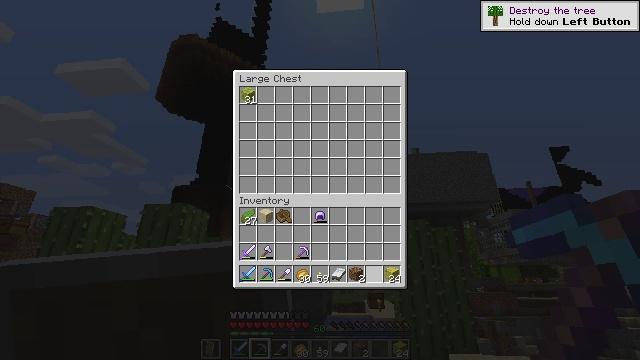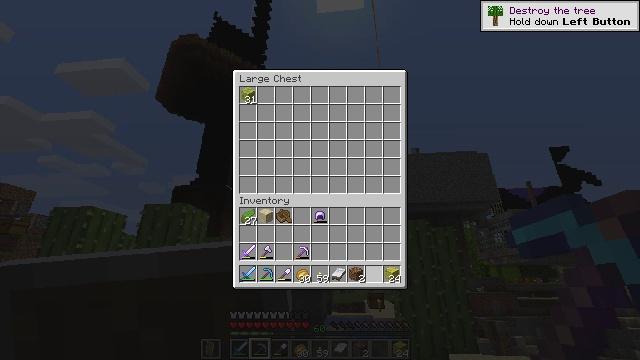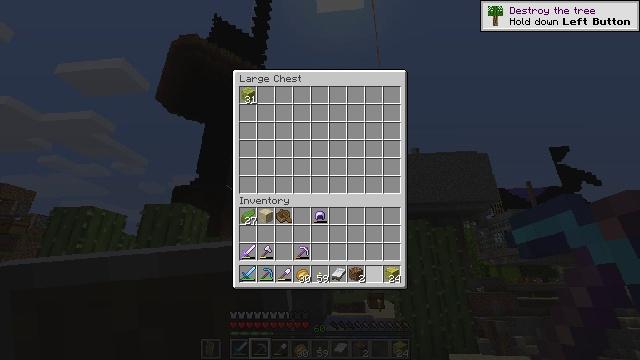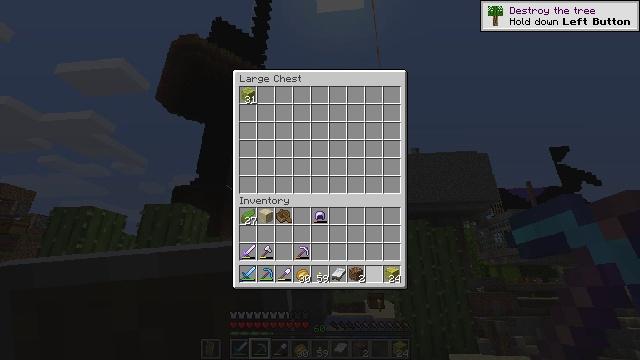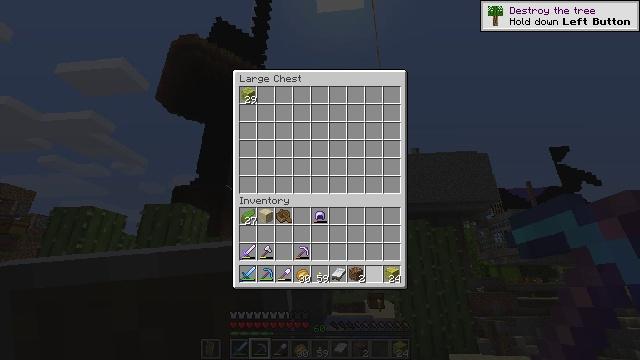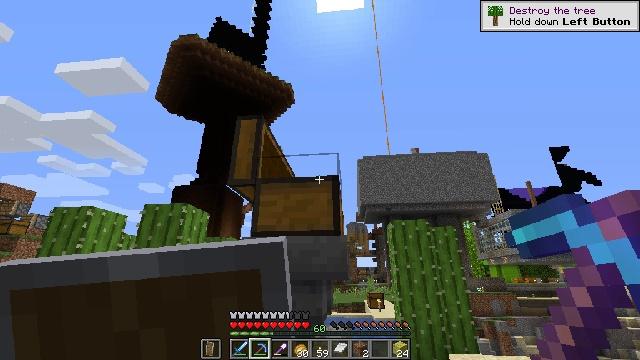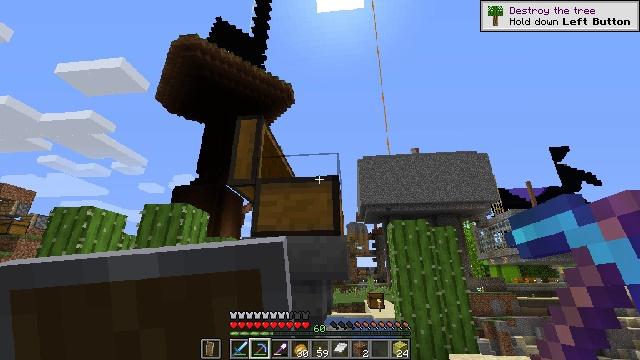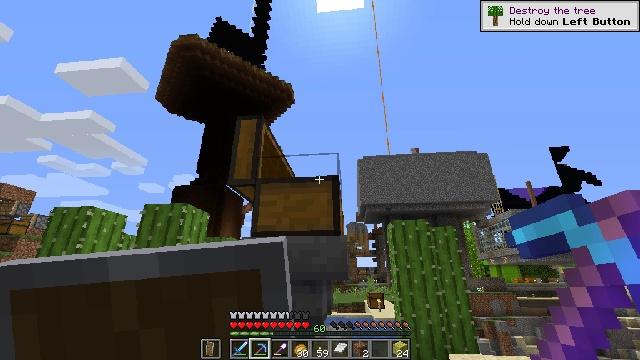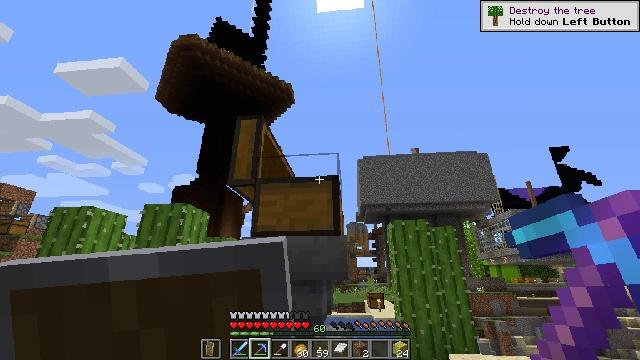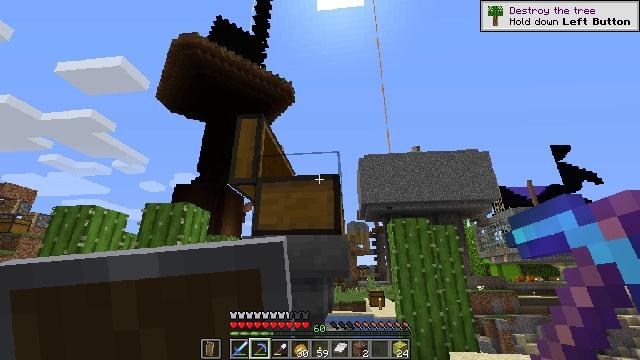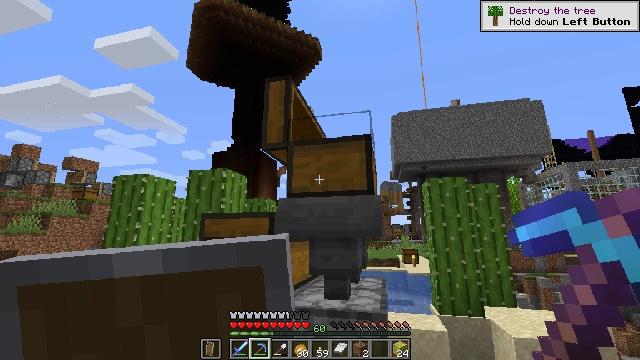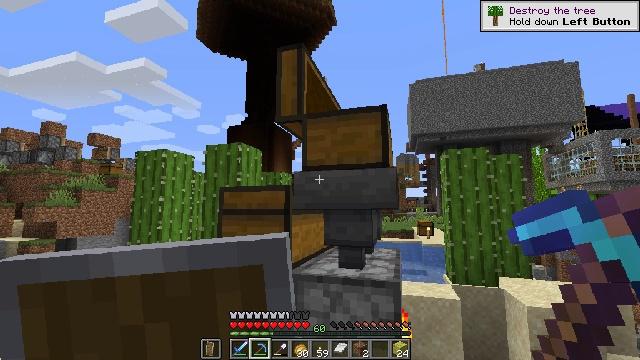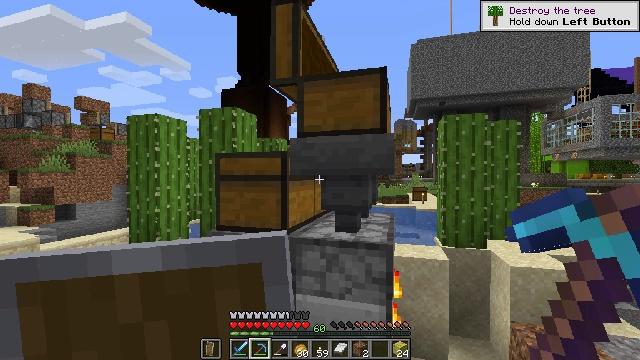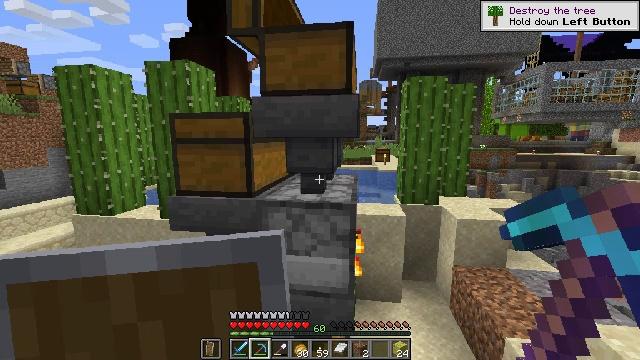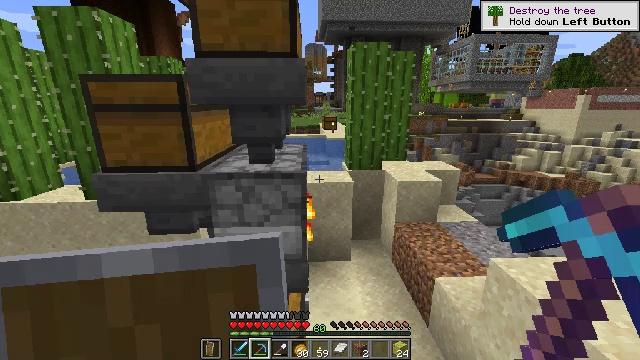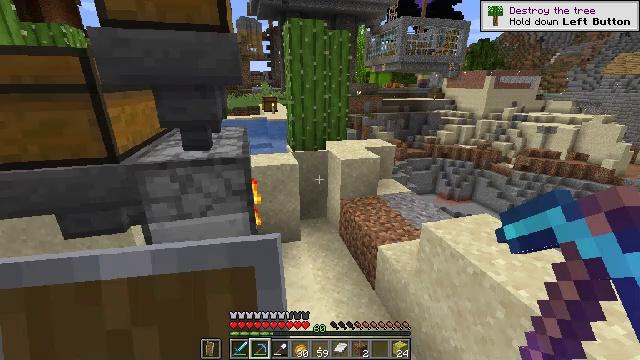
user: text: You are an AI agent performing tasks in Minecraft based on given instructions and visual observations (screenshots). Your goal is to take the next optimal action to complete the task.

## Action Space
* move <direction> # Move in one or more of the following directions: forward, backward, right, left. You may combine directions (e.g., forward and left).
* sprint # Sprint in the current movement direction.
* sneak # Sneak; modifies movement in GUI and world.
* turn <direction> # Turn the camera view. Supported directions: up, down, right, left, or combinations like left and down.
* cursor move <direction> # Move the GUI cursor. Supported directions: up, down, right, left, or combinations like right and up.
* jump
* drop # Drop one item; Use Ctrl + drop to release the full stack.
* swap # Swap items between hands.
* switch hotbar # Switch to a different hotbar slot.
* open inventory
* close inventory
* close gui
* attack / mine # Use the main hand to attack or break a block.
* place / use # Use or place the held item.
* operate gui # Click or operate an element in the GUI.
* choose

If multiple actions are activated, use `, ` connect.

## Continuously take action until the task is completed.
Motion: motion action
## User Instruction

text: Remove kelp and place it on the ground.
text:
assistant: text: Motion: no_op
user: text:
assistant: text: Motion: no_op
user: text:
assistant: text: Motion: no_op
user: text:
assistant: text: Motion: no_op
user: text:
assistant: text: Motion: no_op
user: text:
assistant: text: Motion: close gui
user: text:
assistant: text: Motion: open inventory
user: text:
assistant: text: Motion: no_op
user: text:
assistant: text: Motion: no_op
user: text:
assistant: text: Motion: turn left and down
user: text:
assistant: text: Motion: turn left and down
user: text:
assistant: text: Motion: turn down
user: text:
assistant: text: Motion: turn right and down
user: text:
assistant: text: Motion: turn right and down
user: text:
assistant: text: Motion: turn right and down
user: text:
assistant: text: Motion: turn right and down
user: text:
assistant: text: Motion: turn right and down
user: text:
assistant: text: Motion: turn right and down
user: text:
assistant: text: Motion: turn right
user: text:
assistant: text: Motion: turn right and down
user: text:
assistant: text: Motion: turn right
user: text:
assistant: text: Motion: move forward, turn right
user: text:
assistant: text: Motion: move forward, turn right
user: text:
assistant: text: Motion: move forward, turn right
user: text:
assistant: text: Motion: move forward, turn right
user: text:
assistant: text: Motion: move forward
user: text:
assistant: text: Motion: move forward
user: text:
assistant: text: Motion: move forward, turn left
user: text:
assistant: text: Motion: move forward, turn left
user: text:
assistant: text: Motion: move forward, turn left